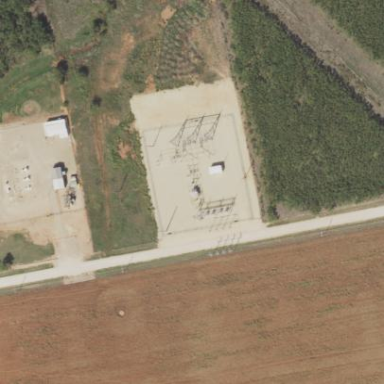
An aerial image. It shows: There is distribution substation enclosed by fence.